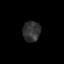
Tissue: prostate
Cell type: T cells
Senescence score: 0.2238
Nuclear area (px): 355
Mean DAPI intensity: 49.324